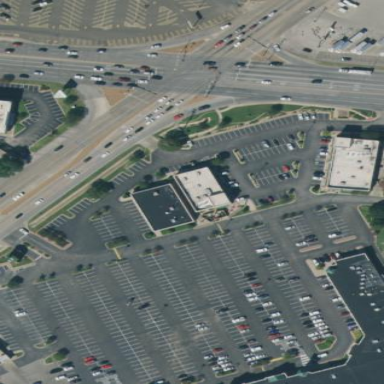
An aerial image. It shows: Parking area with asphalt surface.